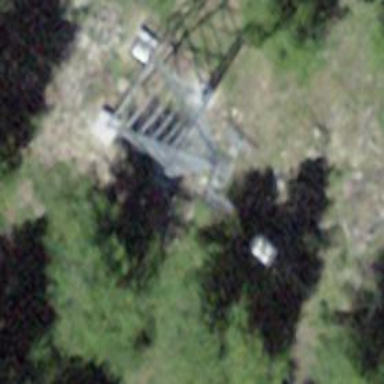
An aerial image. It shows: Pylon used for aerialway.